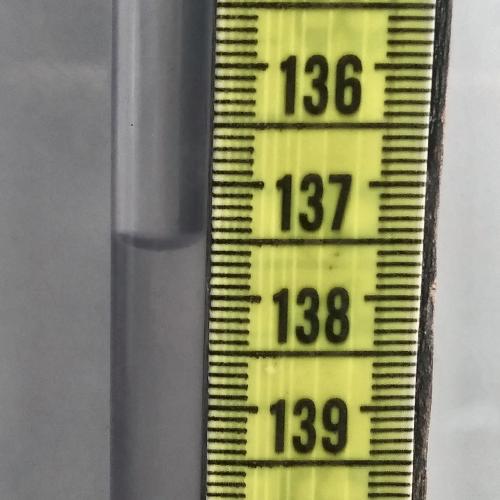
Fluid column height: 137.6 cm